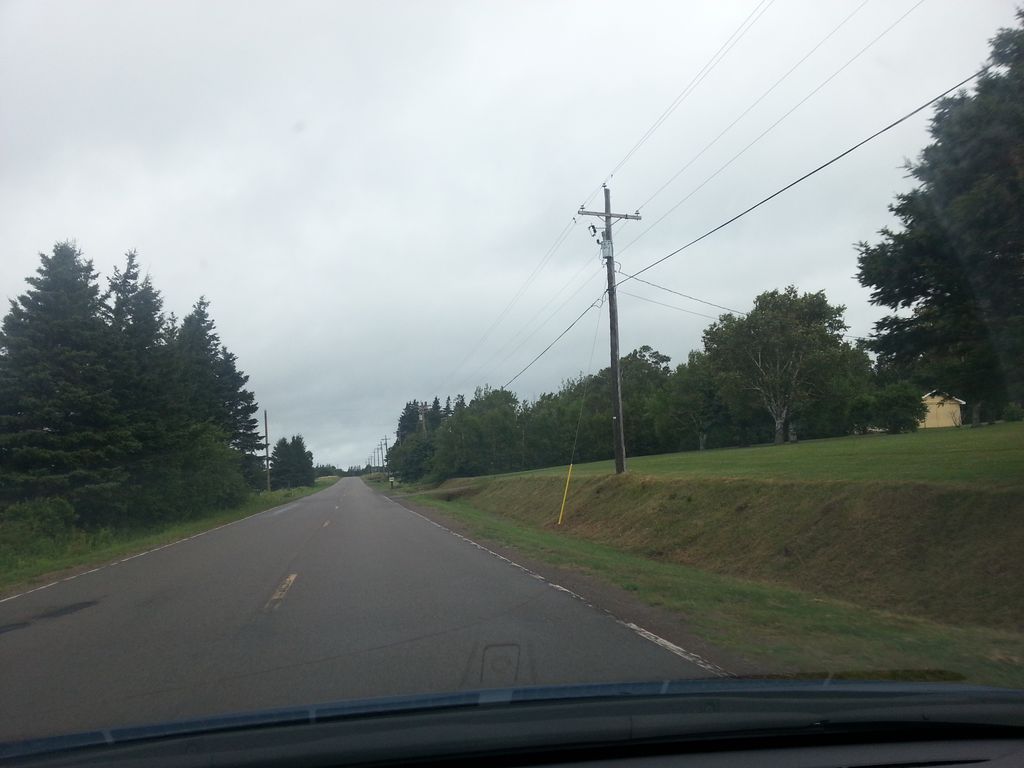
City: charlottetown